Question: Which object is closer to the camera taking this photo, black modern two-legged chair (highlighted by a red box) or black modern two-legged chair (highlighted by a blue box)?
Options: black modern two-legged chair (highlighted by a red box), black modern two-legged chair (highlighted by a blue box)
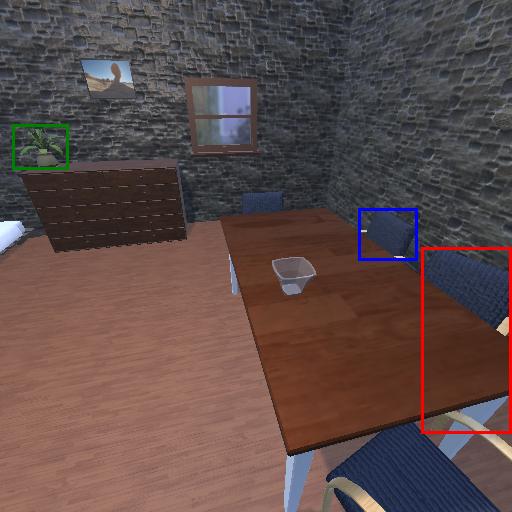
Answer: black modern two-legged chair (highlighted by a red box)